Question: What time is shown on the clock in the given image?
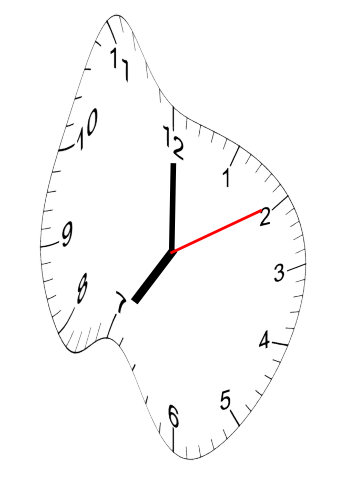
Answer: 07:00:10